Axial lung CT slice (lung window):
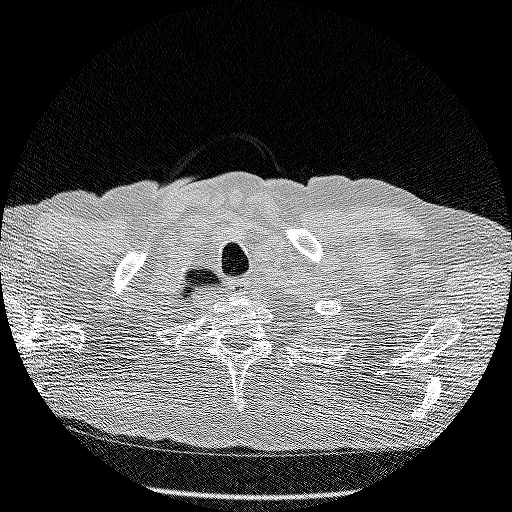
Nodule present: no